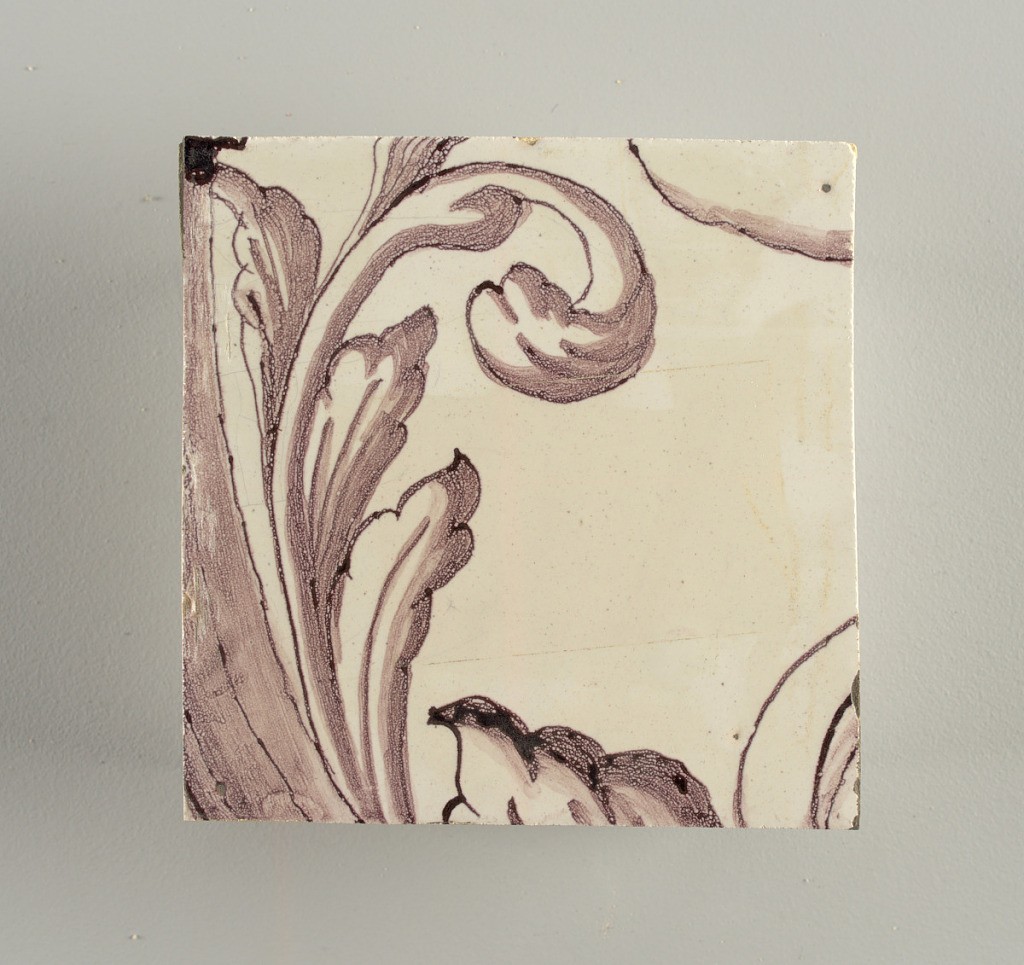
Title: Tile wall facing
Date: ca. 1725
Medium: Tin-glazed earthenware, underglaze
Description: Horizontal rectangle.  Thirty tiles wide and twenty-three tiles high with opening for fireplace eleven tiles wide and ten high.  Foliage arabesques disposed about three vertical axes from which are emphazised by urns at center and right, and at left by the figure of a standing woman carrying an infant on her arm and accompanied by two children.